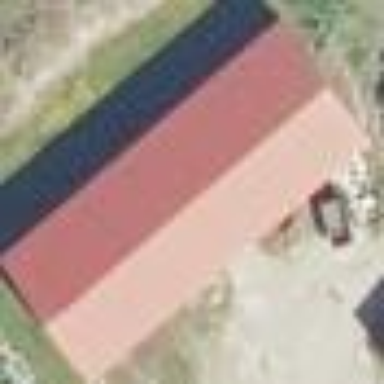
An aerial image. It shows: Farm building.